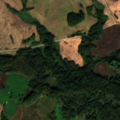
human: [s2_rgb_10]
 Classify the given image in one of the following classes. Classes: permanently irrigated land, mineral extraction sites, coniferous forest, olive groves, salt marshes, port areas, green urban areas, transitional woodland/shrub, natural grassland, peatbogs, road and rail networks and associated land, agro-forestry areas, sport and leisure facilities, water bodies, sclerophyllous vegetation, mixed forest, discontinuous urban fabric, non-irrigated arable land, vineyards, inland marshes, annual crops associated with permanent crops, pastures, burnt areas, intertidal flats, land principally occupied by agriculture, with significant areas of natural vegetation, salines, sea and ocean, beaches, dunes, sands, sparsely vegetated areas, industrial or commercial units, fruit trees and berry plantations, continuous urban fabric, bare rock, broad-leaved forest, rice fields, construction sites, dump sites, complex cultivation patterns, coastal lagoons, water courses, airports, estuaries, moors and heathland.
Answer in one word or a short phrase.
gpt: non-irrigated arable land, pastures, land principally occupied by agriculture, with significant areas of natural vegetation, broad-leaved forest